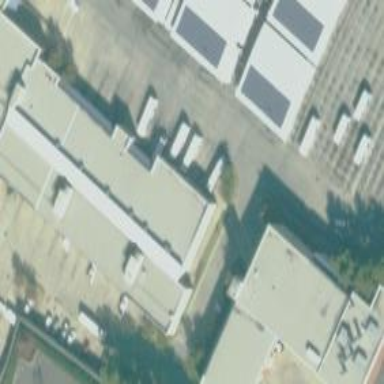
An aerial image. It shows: Transportation building.